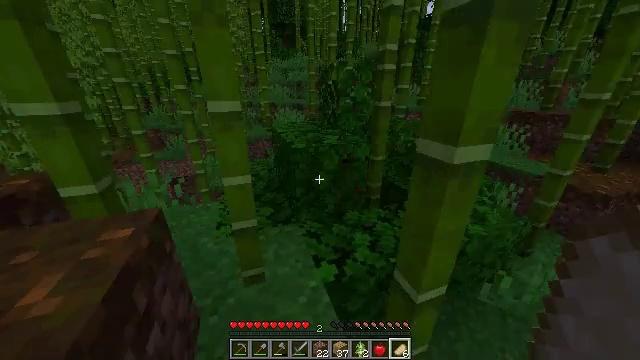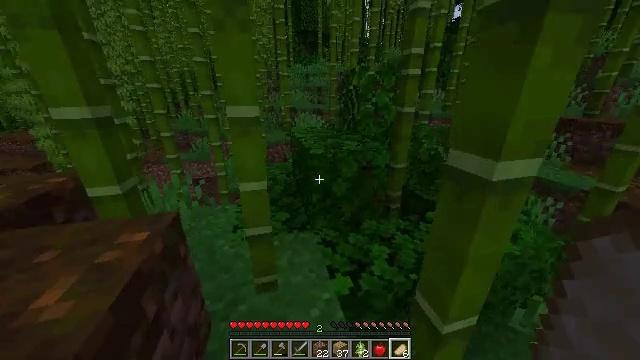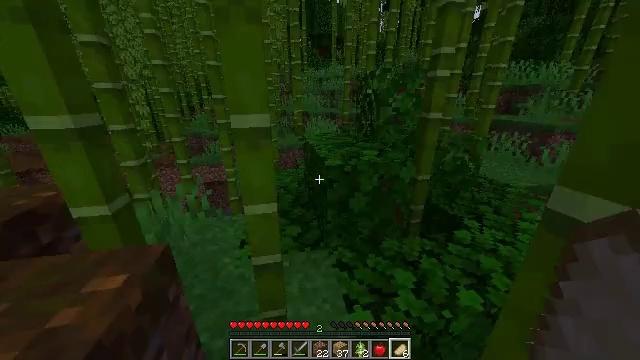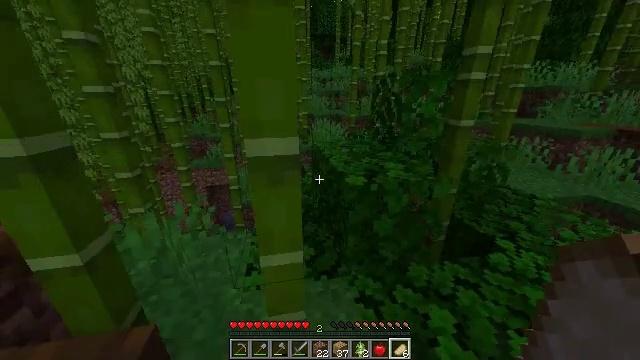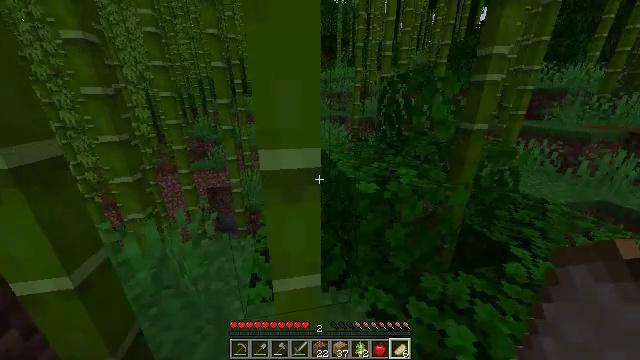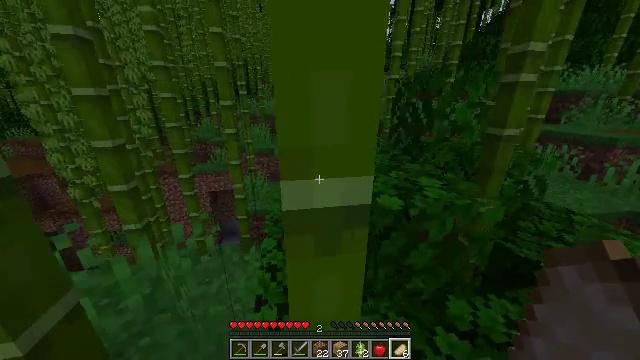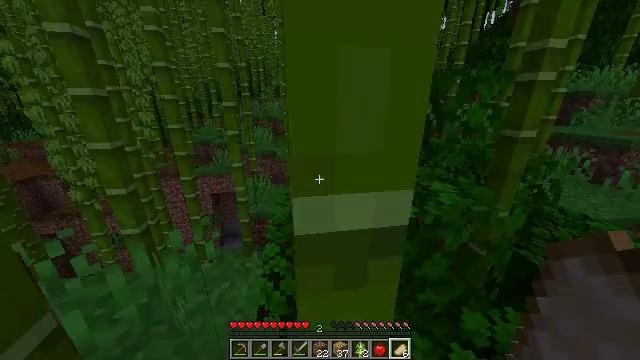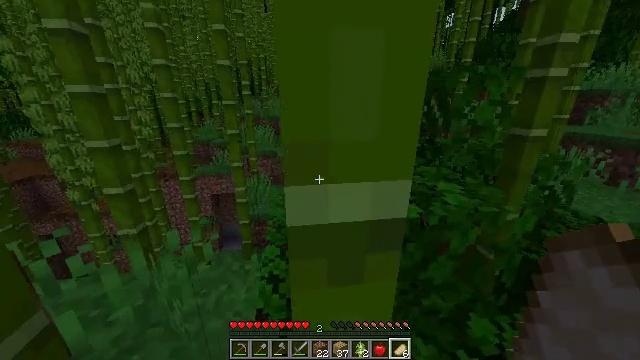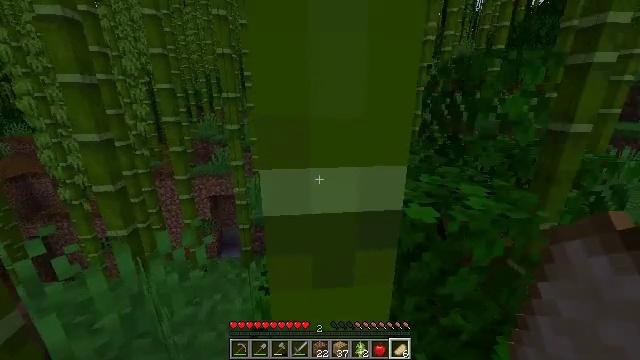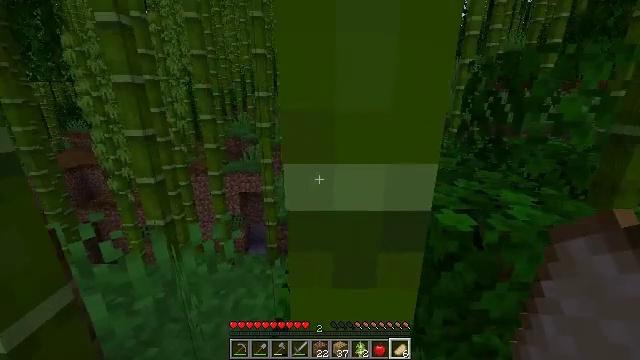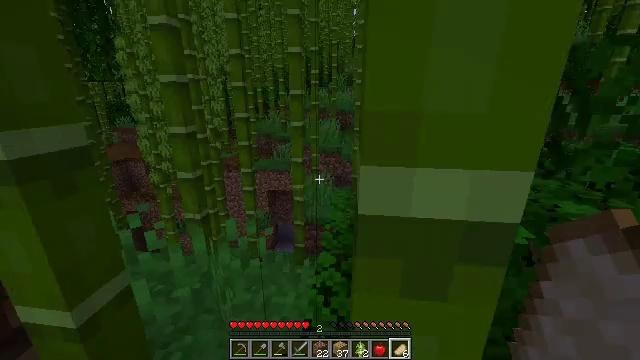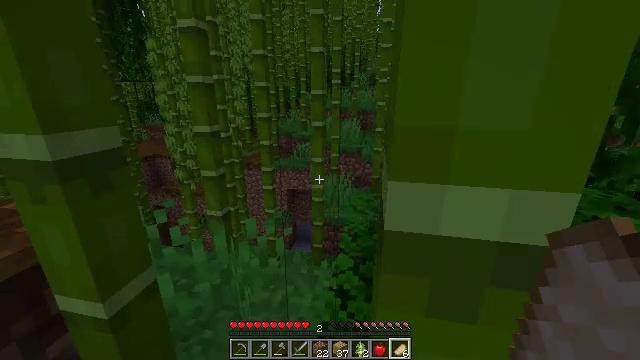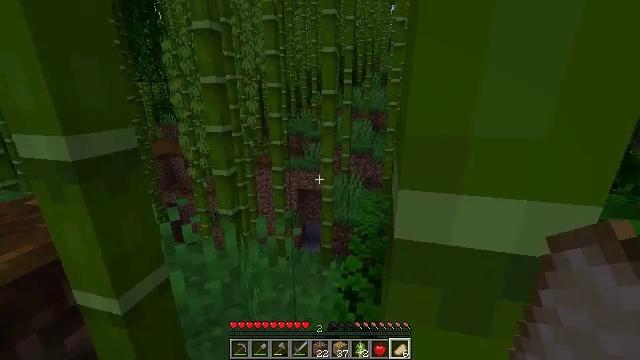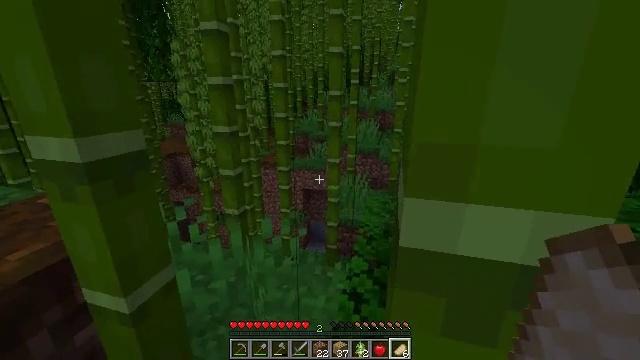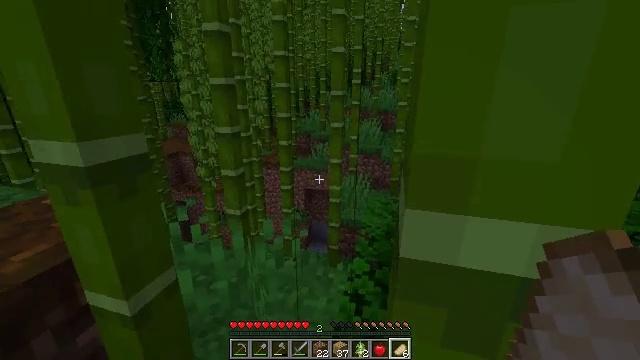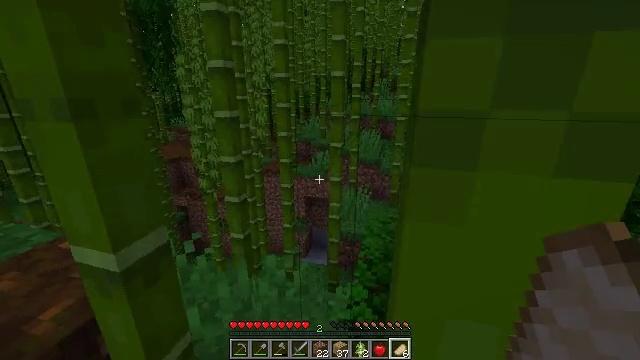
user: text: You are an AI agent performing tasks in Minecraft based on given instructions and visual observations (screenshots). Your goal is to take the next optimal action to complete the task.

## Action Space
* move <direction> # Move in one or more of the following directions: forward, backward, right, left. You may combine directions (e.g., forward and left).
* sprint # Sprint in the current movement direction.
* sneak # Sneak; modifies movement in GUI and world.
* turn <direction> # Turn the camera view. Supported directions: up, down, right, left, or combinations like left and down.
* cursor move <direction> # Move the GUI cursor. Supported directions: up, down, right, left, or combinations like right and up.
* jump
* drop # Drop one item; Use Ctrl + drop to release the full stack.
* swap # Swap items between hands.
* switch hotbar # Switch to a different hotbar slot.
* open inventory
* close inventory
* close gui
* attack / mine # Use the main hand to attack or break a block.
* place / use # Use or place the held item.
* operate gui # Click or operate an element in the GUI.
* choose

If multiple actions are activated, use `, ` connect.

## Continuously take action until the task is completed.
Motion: motion action
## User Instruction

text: Mine a melon block.
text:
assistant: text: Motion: move forward and move left, sprint, turn left and up
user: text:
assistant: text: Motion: move forward and move left, sprint, turn left and up
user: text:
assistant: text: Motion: move forward and move left, sprint
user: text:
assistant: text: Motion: move forward and move left, sprint
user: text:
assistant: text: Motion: move forward, sprint
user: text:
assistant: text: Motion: move forward, sprint
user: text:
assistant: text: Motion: move forward, sprint
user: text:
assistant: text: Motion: move forward, sprint, turn left
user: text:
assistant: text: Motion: move forward, sprint, turn left
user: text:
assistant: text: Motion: move forward and move left, sprint, turn left
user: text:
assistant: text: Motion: move forward and move left, sprint, turn left
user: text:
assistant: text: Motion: move forward and move left, sprint, turn left
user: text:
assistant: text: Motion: move forward and move left, sprint, turn left
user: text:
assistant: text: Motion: move forward and move left, sprint
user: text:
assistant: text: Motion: move forward and move left, sprint, jump
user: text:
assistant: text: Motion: move forward and move left, sprint, jump
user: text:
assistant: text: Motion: move forward and move left, sprint, jump
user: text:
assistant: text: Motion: move forward and move left, sprint, jump
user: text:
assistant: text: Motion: move forward and move left, sprint, jump
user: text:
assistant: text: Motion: move forward and move left, sprint, jump
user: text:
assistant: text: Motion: move forward and move left, sprint, jump
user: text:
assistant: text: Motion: move forward and move left, sprint, jump
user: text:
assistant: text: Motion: move forward and move left, sprint, jump
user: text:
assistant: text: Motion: move forward and move left, sprint, turn right, jump
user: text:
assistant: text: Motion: move forward, sprint, turn right
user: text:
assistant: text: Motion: move forward, sprint, turn right
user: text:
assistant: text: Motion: move forward, sprint, turn right
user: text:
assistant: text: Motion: move forward and move right, sprint
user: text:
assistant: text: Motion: move forward and move right, sprint
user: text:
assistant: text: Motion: move forward and move right, sprint